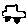
Label: car